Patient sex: F
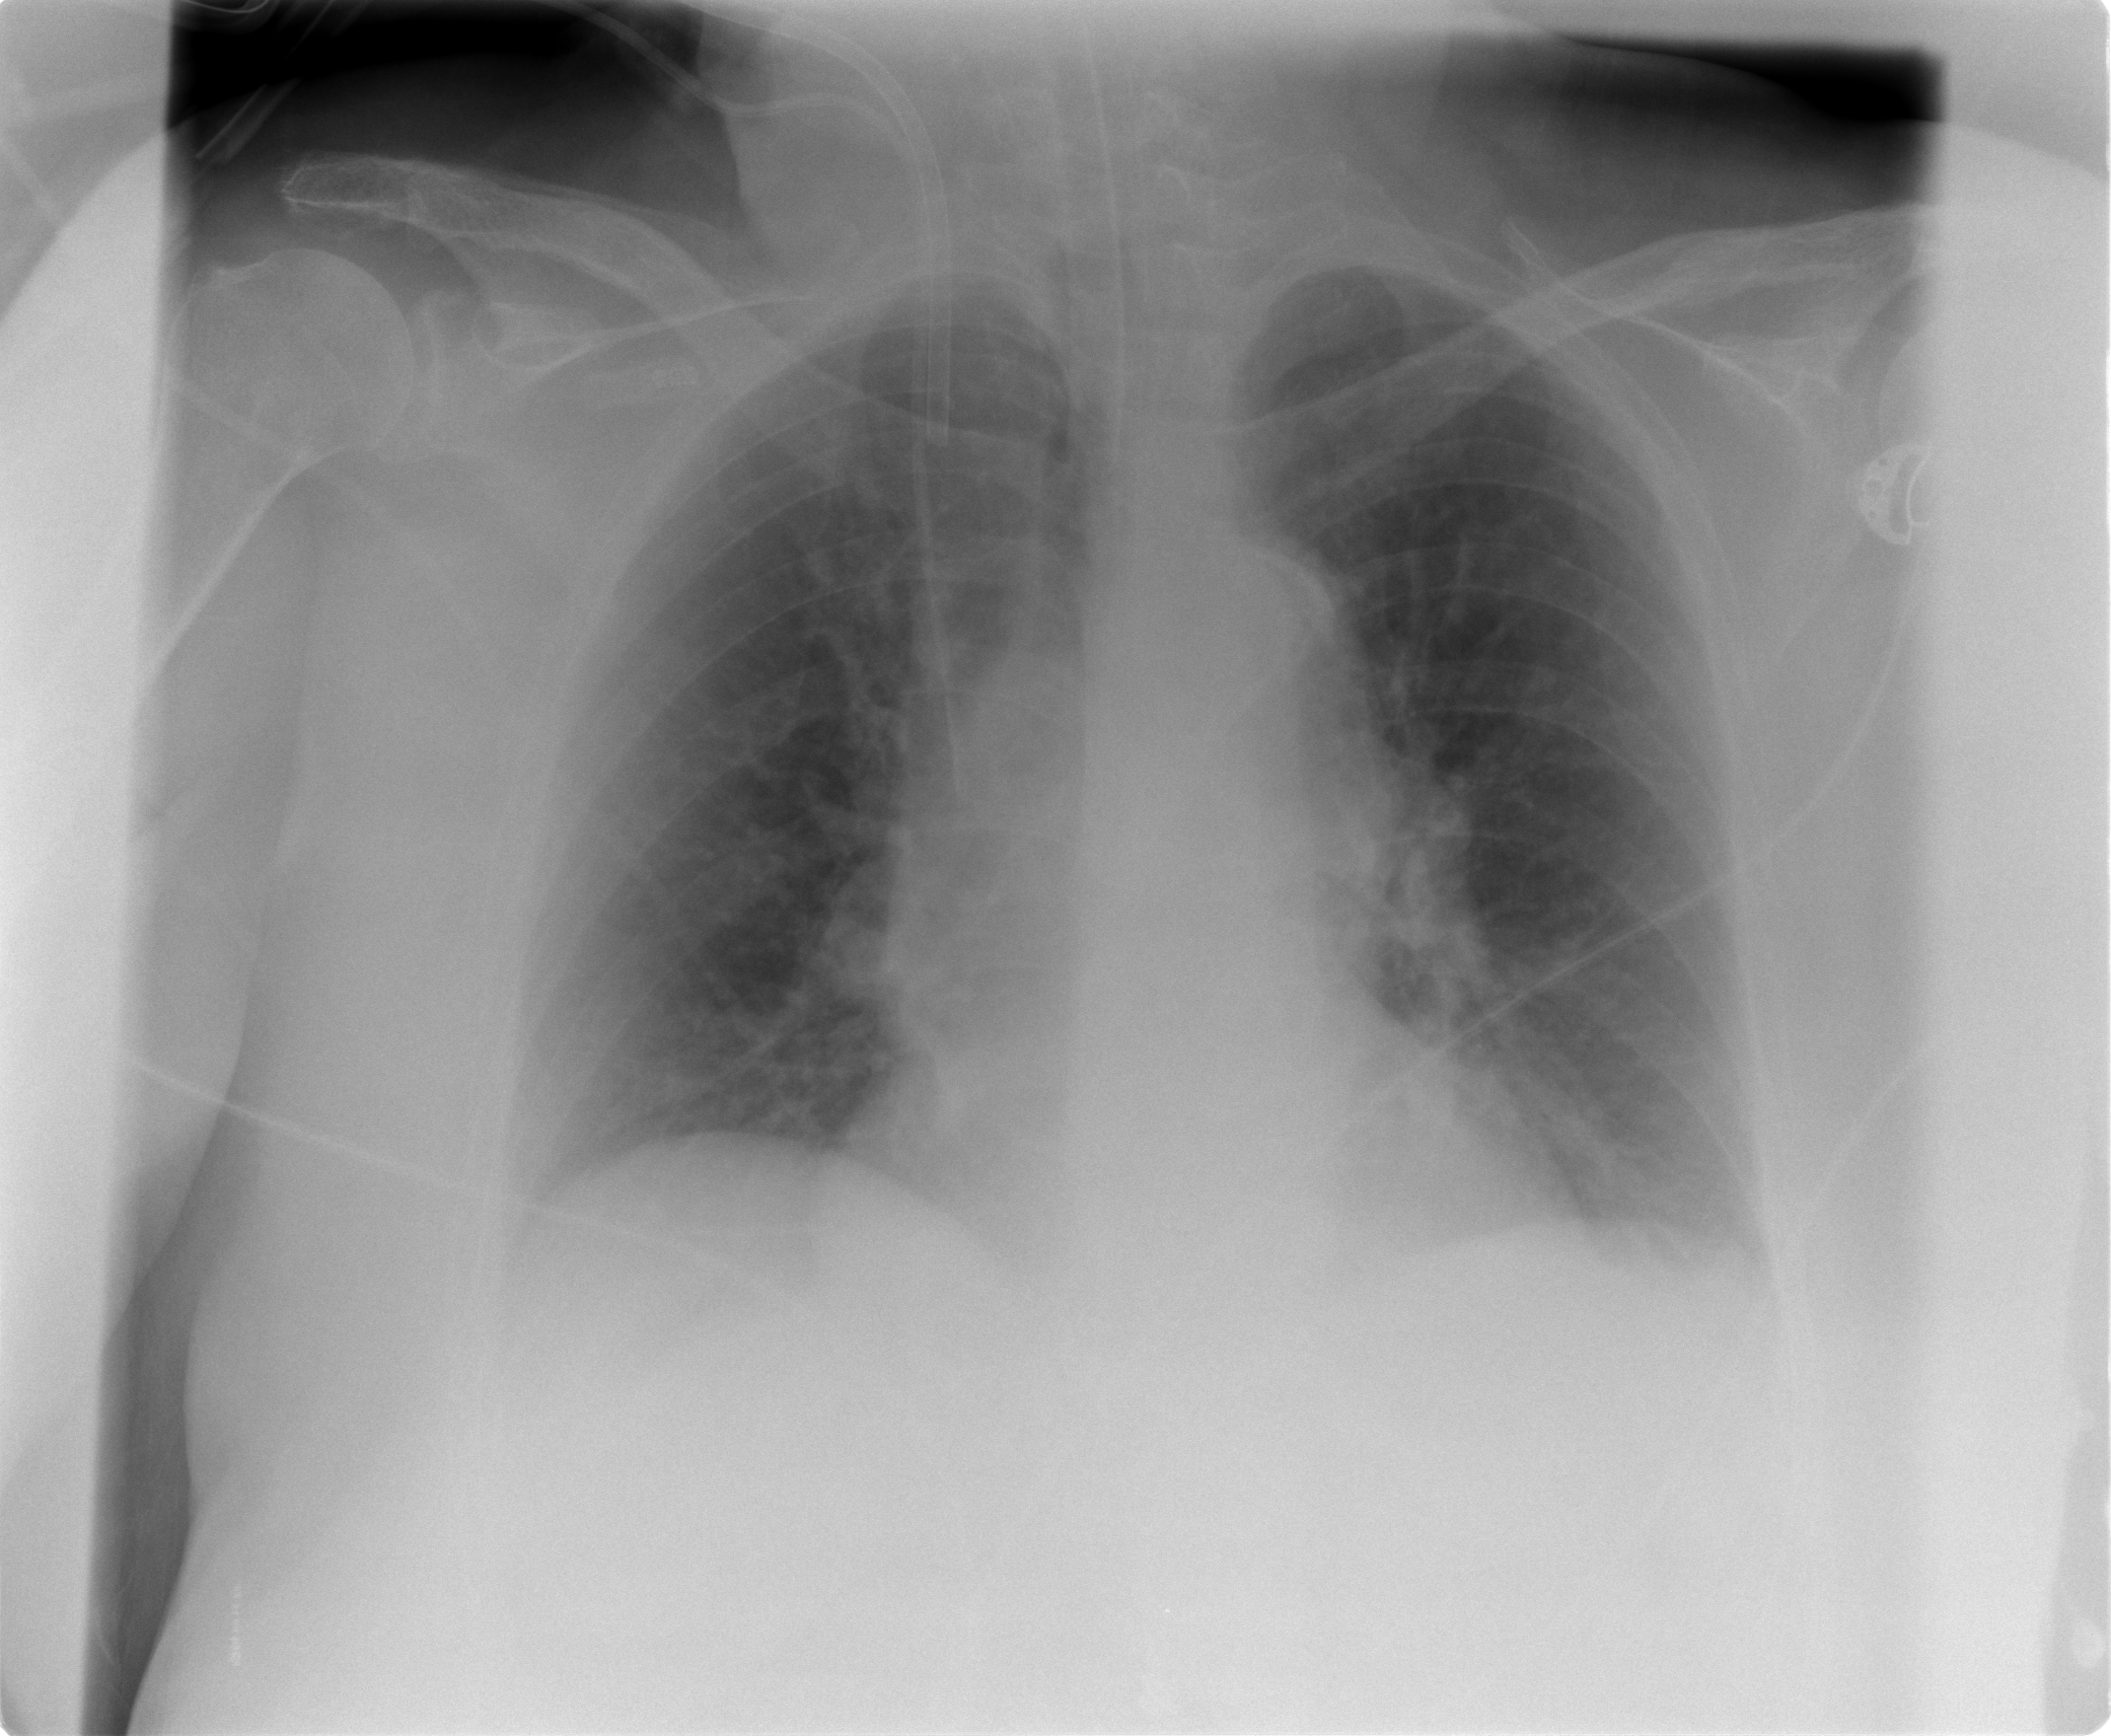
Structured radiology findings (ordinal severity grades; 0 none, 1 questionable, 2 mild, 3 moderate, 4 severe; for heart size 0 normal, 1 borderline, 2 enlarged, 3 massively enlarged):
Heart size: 0
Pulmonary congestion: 0
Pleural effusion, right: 0
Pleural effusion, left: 0
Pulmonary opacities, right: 0
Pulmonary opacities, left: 1
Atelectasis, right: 0
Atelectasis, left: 0